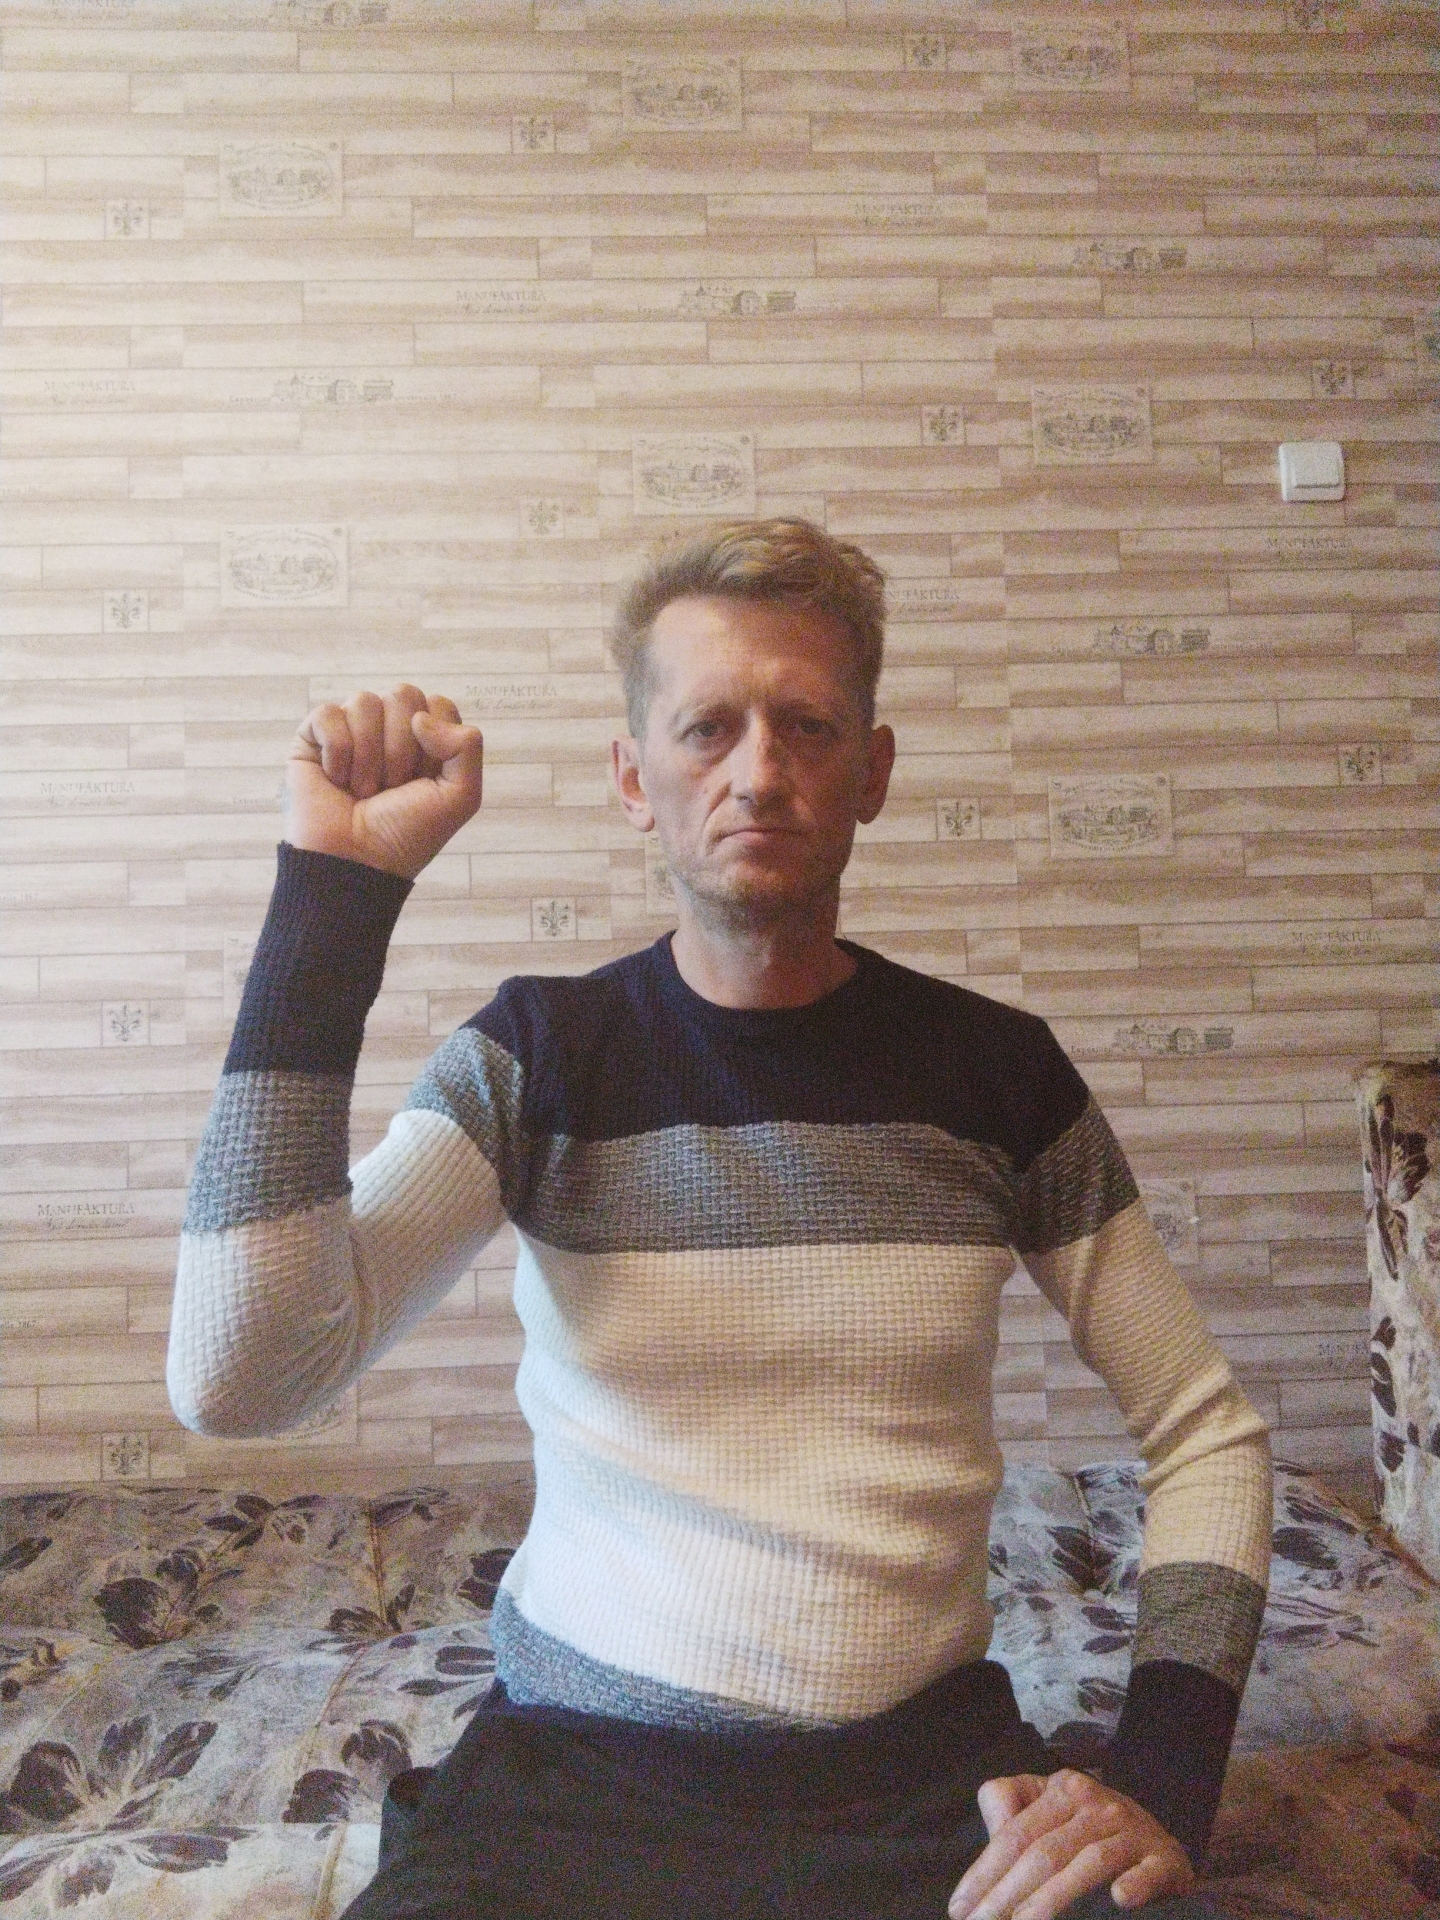
Label: noise